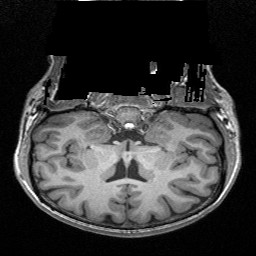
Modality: T1w
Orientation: sagittal